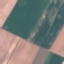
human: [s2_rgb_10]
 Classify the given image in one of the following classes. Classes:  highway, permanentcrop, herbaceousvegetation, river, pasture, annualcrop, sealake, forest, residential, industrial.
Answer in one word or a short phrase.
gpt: AnnualCrop